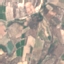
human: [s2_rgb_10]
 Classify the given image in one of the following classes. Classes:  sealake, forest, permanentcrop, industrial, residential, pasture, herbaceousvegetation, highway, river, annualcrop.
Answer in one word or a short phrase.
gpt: PermanentCrop